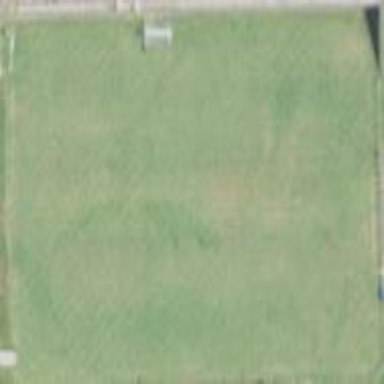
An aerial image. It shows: Recreation ground.